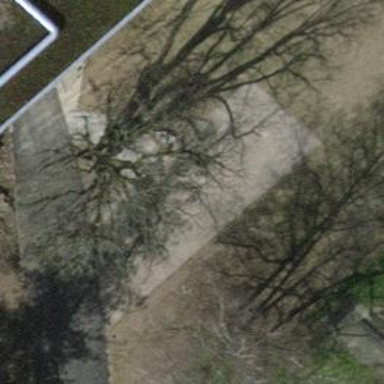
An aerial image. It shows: Bench.